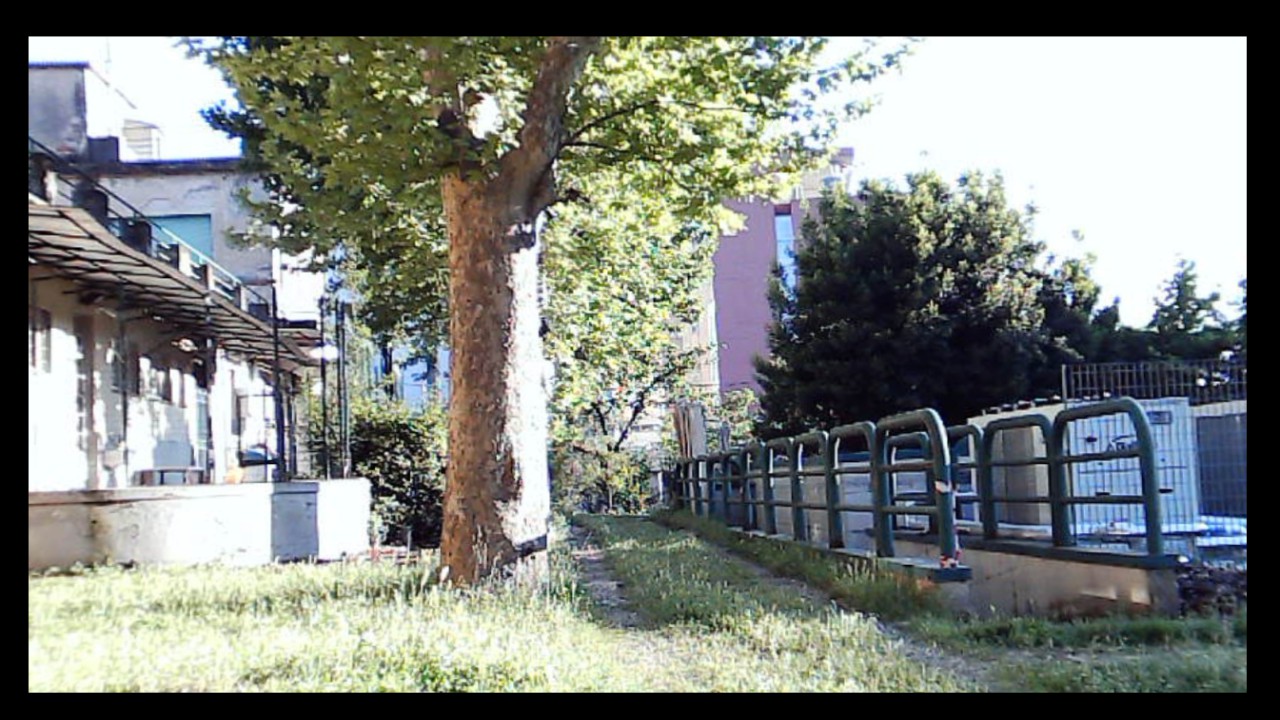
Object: DarwinFPV cineape20